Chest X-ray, AP view. Patient: 24 years old, sex M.
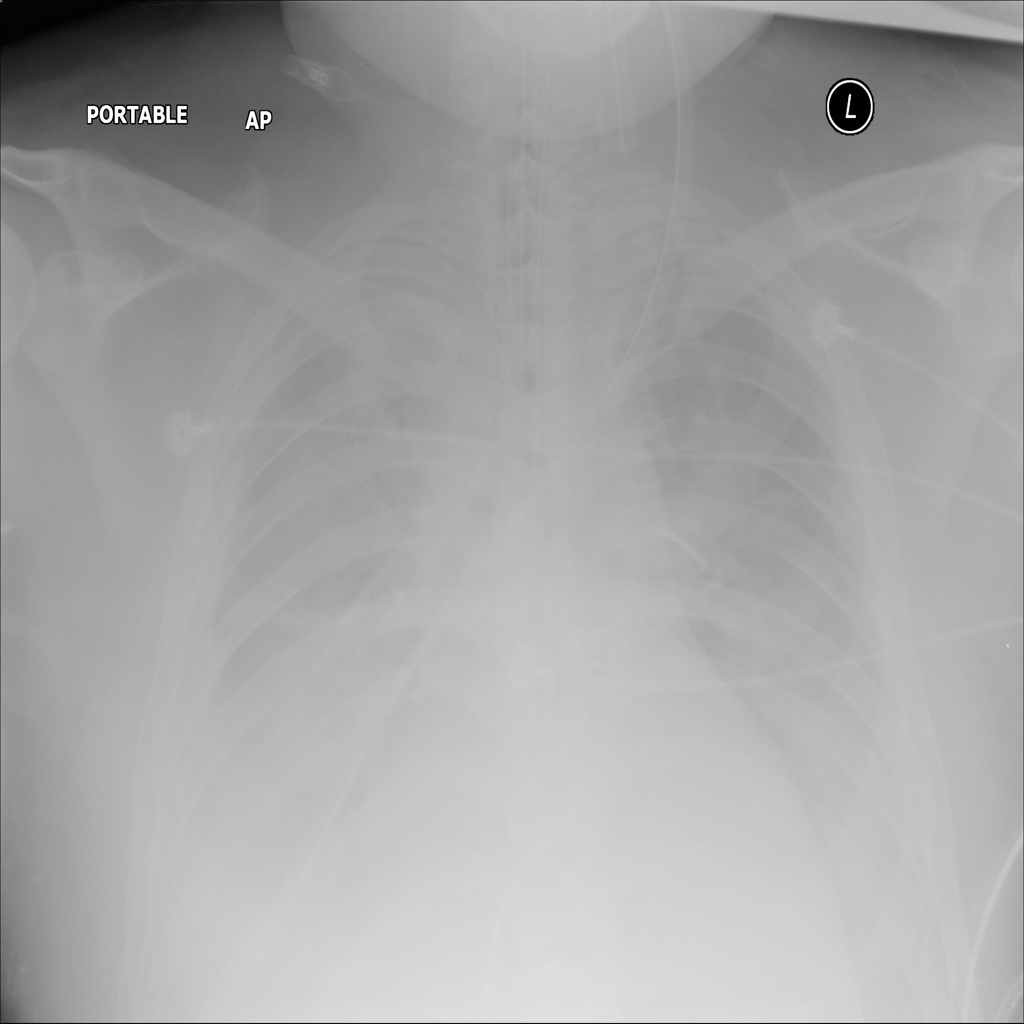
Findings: No Finding